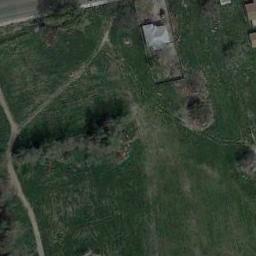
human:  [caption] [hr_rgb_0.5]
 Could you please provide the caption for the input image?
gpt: This meadow has dense grasses, Some trees and a house and two roads go through the meadow .

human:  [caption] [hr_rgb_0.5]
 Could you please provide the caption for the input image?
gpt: There is a wood on the grass .

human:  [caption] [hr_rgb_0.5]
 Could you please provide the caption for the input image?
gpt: There are many green trees and a building and several roads on the green grass .

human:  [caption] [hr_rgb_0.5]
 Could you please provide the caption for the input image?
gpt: There is a building on the meadow .

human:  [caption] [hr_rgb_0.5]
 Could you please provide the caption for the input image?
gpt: There are some withered trees and buildings around the green meadow .